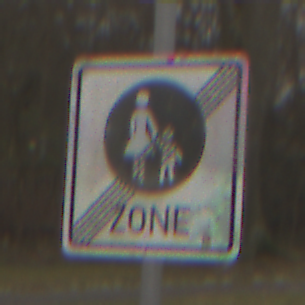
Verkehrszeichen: EndeFussgaengerzone
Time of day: Midday
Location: Outdoor (Nature)
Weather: Overcast
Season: NotSpecified
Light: Natural